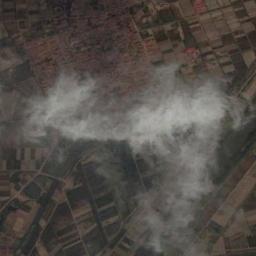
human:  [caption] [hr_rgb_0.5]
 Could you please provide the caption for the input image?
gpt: The white cloud is above bare farmland .

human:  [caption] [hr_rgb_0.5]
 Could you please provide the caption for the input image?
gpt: The cumulus clouds are located above the khaki and green farmland and some buildings are next to the farmland .

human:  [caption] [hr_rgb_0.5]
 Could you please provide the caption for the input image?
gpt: Sparse white clouds on brown and green intersecting fields .

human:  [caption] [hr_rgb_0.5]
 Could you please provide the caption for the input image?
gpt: A white cloud floats above the forest and river .

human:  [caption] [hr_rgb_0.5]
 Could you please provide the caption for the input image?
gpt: There are gauzy clouds over many farmlands .